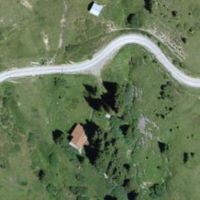
EUNIS habitat code: 26
Species observed at this site:
Vaccinium uliginosum